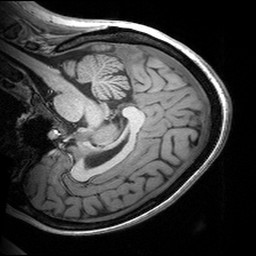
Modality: T1w
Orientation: sagittal
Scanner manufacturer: siemens
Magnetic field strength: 3 T
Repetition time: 2.53 s
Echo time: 0.00299 s